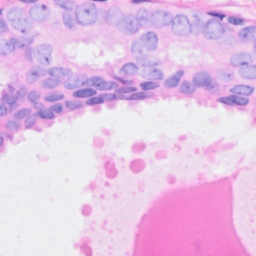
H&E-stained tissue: Breast